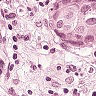
Metastatic tissue present: yes